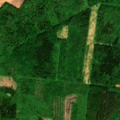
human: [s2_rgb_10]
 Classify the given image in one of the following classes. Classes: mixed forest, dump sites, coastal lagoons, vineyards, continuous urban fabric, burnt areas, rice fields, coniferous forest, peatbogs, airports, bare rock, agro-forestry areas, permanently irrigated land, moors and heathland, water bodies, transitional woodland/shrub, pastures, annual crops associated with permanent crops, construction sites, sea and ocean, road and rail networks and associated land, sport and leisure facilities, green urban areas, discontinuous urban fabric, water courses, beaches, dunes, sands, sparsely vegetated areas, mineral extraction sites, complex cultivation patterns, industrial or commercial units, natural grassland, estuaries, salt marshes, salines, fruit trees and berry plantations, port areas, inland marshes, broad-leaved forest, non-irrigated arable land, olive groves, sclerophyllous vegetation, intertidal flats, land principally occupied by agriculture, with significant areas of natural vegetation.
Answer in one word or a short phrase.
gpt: non-irrigated arable land, broad-leaved forest, mixed forest, transitional woodland/shrub